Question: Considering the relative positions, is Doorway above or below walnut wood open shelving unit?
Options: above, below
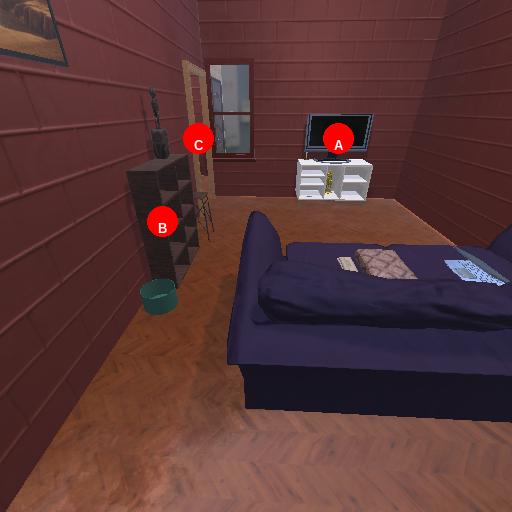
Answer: above